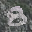
Label: 8